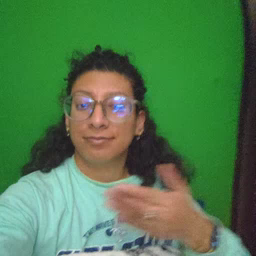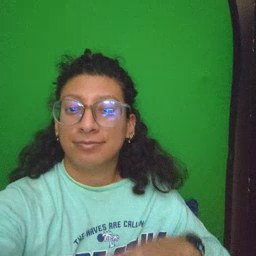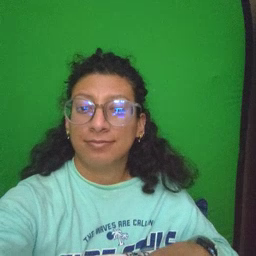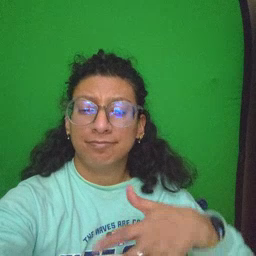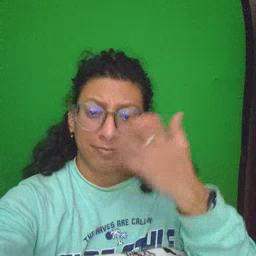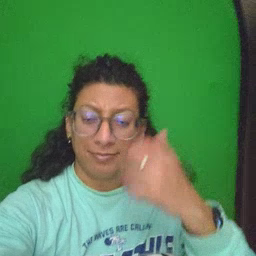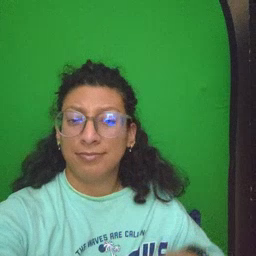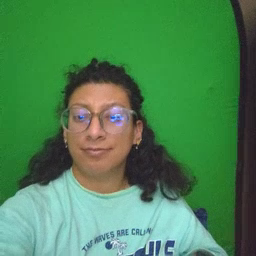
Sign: mad